Question: I cannot figure out how I can setup a form that will create a new 'Study' while also creating the related 'StudySubject' and the 'Facility'. The 'user_id', 'facility_id' and 'study_subject_id' have to be available to create the 'Study' object as you can see in the database relation model.

Here is the migration for the 'studies'. The other tables do not contain foreign keys.
'''
def self.up
create_table :studies do |t|
t.references :user
t.references :facility
t.references :subject
t.date "from"
t.date "till"
t.timestamps
end
add_index :studies, ["user_id", "facility_id", "subject_id"], :unique => true
end
'''
The models define the following associations.
'''
# user.rb
has_many :studies
# subject.rb
has_many :studies
# facility.rb
has_many :studies
# study
belongs_to :user
belongs_to :subject
belongs_to :facility
'''
1) Are the 'has_many' and 'belongs_to' definitions correct?
2) How can I create a 'study' using <URL>?
3) A study should only belong to one user. Do I need to add the 'user_id' into every other object to store the association?
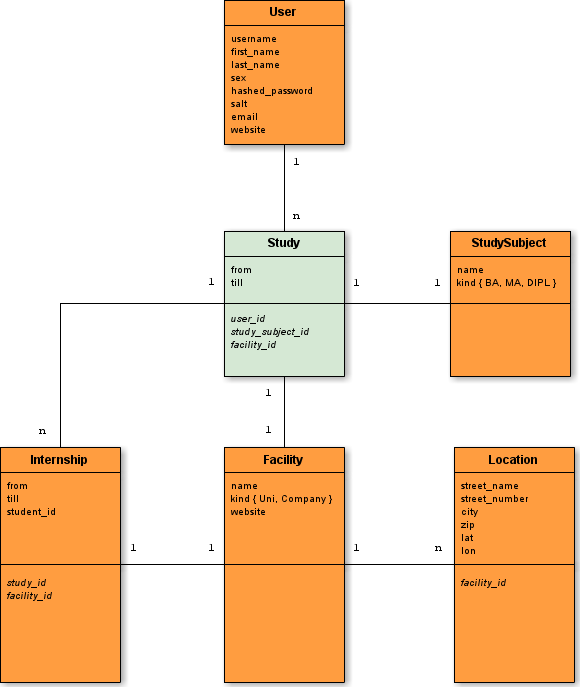
Answer: Yeah. It works. A good friend offered his help. This is what we set up.
'StudySubject''Subject'
'study.rb'
'''
belongs_to :student, :class_name => "User", :foreign_key => "user_id"
belongs_to :subject
belongs_to :university, :class_name => "Facility", :foreign_key => "facility_id"
accepts_nested_attributes_for :subject, :university
'''
'studies_controller.rb'
'''
def new
@study = Study.new
@study.subject = Subject.new
@study.university = Facility.new
end
def create
@study = Study.new(params[:study])
@study.student = current_user
if @study.save
flash[:notice] = "Successfully created study."
redirect_to(:action => 'index')
else
render('new')
end
end
'''
I use <URL> for authorization. That is why 'current_user' is available in the controller.
'new.html.erb'
'''
<%= form_for @study, :url => { :action => "create" } do |f| %>
<table summary="Study form fields">
<%= render :partial => "shared/study_form_fields", :locals => { :f => f } %>
<%= f.fields_for :subject do |builder| %>
<%= render :partial => "shared/subject_form_fields", :locals => { :f => builder } %>
<% end %>
<%= f.fields_for :university do |builder| %>
<%= render :partial => "shared/facility_form_fields", :locals => { :f => builder } %>
<% end %>
</table>
<p><%= f.submit "Submit" %></p>
<% end %>
'''
I hope this will save you some time. I spent a lot of time to realize how things have to be set up.